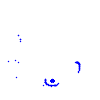
Particle: pion